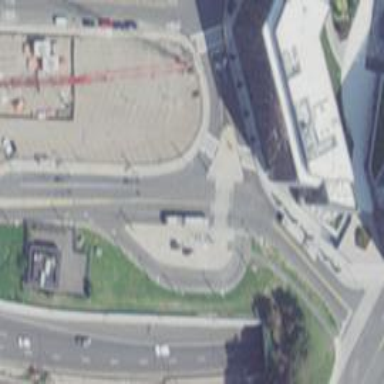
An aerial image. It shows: Busway road.